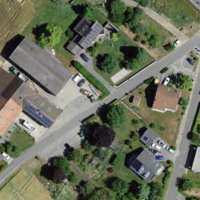
EUNIS habitat code: 54
Species observed at this site:
Lapsana communis
Corylus avellana
Matricaria discoidea